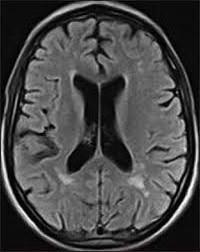
Label: notumor